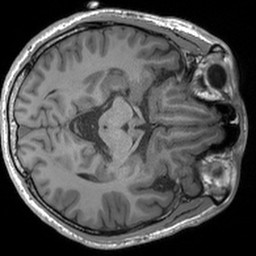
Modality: T1w
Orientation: axial
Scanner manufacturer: siemens
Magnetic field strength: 3 T
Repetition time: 1.54 s
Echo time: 0.00234 s